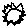
Label: sun